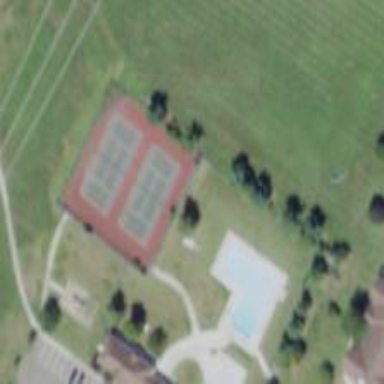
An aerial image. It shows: Asphalt tennis court on pitch.